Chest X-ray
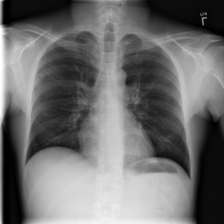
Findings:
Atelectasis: negative
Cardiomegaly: negative
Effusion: negative
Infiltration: negative
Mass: negative
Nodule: negative
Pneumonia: negative
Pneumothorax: negative
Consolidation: negative
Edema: negative
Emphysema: negative
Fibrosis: negative
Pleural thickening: negative
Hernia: negative